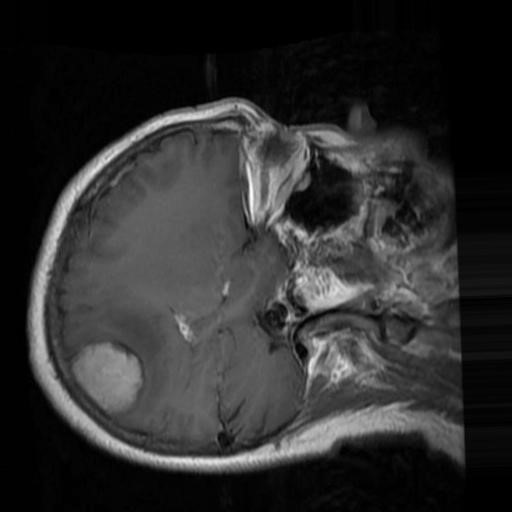
Label: brain_menin